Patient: sex F, age 59
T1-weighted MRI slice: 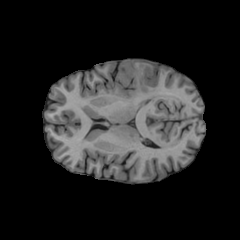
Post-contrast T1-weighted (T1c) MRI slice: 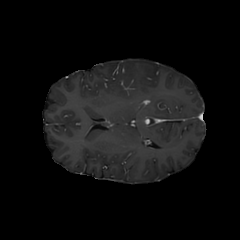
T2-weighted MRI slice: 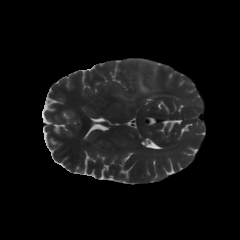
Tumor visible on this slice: yes
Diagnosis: Astrocytoma, IDH-mutant
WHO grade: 3